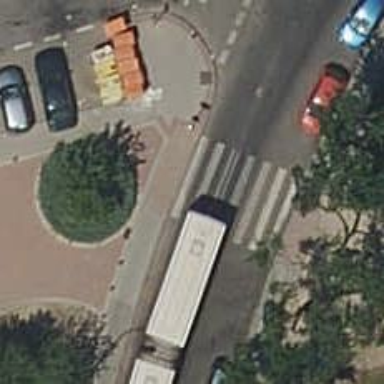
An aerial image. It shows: Bollard.